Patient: sex M, age 72
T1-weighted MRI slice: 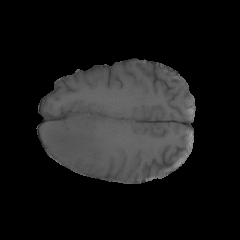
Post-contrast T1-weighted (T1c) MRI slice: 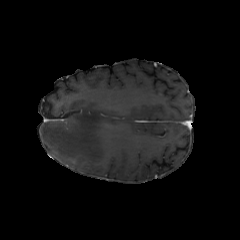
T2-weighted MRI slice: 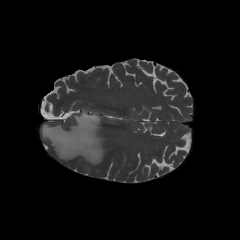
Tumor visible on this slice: yes
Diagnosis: Glioblastoma, IDH-wildtype
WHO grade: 4